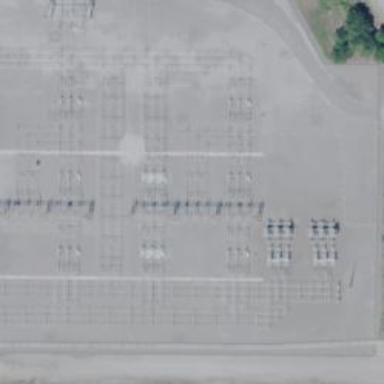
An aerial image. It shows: Switch for power supply.